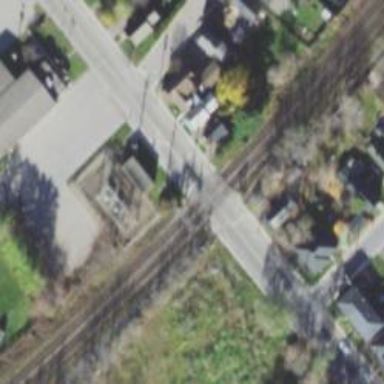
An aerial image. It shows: Level railway crossing with lights and barriers.